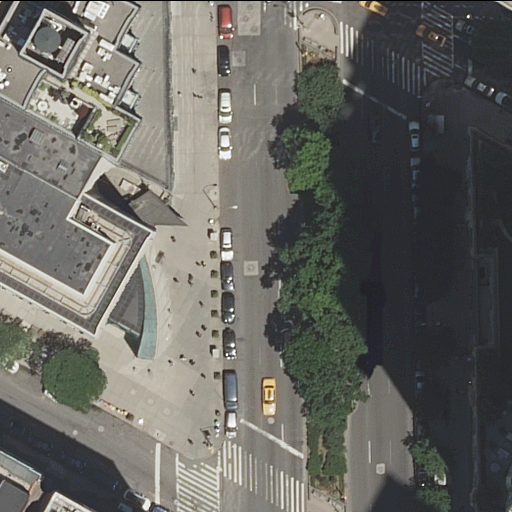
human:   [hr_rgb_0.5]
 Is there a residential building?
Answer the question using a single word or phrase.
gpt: yes

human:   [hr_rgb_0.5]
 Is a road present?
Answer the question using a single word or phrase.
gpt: yes

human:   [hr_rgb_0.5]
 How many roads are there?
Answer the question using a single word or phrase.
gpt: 6

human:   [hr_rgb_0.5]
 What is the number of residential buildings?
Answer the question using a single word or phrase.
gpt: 4

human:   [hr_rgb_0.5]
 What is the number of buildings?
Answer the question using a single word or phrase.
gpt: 6

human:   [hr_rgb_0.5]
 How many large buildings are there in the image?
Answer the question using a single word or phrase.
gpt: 3

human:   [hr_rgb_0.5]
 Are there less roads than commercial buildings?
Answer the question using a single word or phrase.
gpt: no

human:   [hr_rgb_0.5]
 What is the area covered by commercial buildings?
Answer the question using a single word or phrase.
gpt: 0m2

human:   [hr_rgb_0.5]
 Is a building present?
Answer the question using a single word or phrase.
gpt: yes

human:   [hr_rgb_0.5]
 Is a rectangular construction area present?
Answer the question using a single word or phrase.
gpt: no

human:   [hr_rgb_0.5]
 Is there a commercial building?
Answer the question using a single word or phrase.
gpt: no

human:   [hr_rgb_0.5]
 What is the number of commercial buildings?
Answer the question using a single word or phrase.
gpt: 0

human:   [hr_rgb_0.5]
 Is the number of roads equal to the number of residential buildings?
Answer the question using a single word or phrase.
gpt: no

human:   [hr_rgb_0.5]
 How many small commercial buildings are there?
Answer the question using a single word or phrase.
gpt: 0

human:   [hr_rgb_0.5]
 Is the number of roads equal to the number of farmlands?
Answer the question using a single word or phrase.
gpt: no

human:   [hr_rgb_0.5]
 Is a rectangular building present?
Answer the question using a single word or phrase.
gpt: yes

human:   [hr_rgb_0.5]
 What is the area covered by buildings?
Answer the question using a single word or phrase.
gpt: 3118m2

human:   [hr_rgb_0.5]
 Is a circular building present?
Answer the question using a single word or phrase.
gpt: no

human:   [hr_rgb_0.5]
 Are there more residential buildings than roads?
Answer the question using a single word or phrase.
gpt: no

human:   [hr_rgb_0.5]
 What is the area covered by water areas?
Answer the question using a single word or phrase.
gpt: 0m2

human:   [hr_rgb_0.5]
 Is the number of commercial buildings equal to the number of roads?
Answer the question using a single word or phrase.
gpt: no

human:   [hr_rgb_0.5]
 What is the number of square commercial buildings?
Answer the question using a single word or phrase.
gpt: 0

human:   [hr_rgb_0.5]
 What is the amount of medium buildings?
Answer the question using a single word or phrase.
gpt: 2

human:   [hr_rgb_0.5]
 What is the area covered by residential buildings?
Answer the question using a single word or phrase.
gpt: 1978m2

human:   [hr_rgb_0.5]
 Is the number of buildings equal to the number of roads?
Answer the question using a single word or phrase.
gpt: yes

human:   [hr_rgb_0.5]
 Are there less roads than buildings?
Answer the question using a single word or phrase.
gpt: no

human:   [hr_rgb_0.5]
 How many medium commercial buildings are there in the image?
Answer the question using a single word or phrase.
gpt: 0

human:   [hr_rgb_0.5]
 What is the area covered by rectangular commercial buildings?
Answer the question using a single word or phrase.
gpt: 0m2

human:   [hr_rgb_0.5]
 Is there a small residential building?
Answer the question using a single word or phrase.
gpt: no

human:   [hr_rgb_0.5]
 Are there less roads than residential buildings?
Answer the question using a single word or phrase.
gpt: no

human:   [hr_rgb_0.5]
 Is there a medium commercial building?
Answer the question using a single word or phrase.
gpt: no

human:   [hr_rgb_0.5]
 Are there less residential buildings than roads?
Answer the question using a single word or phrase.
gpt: yes

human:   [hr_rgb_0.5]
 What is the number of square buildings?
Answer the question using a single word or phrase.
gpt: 0

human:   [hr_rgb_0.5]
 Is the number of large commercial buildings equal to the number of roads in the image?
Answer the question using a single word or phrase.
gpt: no

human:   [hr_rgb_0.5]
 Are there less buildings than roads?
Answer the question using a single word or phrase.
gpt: no

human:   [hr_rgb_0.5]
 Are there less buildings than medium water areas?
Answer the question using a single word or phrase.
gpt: no

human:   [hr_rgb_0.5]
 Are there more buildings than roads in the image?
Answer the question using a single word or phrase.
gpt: no

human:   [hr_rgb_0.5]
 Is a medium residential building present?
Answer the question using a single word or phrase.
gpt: yes

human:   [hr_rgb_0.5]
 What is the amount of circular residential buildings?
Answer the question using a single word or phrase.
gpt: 0

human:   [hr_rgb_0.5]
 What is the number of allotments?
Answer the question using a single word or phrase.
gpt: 0

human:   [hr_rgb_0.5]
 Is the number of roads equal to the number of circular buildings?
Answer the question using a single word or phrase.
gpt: no

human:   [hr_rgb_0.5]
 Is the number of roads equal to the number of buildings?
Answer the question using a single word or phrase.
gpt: yes

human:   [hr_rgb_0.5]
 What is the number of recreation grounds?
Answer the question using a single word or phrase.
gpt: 0

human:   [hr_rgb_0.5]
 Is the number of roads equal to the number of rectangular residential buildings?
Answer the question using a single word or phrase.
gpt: no

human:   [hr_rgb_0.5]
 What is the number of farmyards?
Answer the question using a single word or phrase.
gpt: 0

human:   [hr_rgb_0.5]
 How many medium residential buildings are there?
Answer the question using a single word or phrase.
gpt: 2

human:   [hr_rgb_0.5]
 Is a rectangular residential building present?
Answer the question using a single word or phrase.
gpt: yes

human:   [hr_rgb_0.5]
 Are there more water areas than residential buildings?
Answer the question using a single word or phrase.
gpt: no

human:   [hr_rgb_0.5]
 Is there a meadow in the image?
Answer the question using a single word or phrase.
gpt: no

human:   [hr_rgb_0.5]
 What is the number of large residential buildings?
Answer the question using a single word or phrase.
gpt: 2

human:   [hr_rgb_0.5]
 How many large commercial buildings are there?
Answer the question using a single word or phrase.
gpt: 0

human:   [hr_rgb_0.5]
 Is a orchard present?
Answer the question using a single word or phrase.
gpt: no

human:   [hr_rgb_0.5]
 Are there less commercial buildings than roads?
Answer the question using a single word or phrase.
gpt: yes

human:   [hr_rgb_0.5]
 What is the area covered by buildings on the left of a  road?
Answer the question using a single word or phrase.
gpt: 2409m2

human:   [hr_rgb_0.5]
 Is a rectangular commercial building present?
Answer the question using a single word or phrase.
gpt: no

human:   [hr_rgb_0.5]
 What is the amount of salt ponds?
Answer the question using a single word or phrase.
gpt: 0

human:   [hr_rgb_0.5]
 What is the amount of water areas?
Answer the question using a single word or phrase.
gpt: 0

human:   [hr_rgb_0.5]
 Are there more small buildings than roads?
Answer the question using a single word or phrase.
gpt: no

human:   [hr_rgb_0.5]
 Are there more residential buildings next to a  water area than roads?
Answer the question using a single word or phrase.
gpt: no

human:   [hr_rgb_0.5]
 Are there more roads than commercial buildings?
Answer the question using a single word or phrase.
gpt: yes

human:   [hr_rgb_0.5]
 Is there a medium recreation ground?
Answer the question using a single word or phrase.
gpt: no

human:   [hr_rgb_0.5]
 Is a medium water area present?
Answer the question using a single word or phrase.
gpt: no

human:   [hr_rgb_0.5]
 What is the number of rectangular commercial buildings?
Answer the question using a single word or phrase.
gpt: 0

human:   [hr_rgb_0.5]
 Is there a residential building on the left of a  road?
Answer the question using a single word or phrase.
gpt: yes